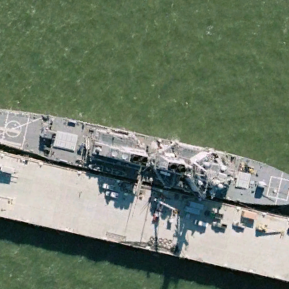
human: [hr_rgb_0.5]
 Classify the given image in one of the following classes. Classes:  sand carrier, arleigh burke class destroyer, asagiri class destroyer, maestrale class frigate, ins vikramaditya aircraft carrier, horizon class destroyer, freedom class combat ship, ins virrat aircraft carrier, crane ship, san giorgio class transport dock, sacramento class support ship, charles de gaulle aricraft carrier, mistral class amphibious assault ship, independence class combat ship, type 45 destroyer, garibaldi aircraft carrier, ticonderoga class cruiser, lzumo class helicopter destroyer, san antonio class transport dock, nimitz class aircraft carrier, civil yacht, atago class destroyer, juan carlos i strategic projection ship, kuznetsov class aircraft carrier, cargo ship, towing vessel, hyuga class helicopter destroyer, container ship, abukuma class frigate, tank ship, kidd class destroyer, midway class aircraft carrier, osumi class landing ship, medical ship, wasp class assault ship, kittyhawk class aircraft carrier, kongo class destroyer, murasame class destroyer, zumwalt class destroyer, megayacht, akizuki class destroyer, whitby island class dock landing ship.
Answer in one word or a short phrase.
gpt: Arleigh Burke class destroyer